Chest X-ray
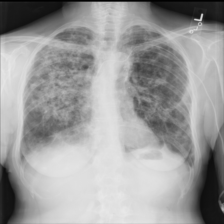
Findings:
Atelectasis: negative
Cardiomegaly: negative
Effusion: negative
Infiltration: negative
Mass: negative
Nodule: negative
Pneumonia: negative
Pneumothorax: negative
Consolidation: negative
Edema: negative
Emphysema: negative
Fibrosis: negative
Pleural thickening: negative
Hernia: negative